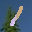
Label: 1